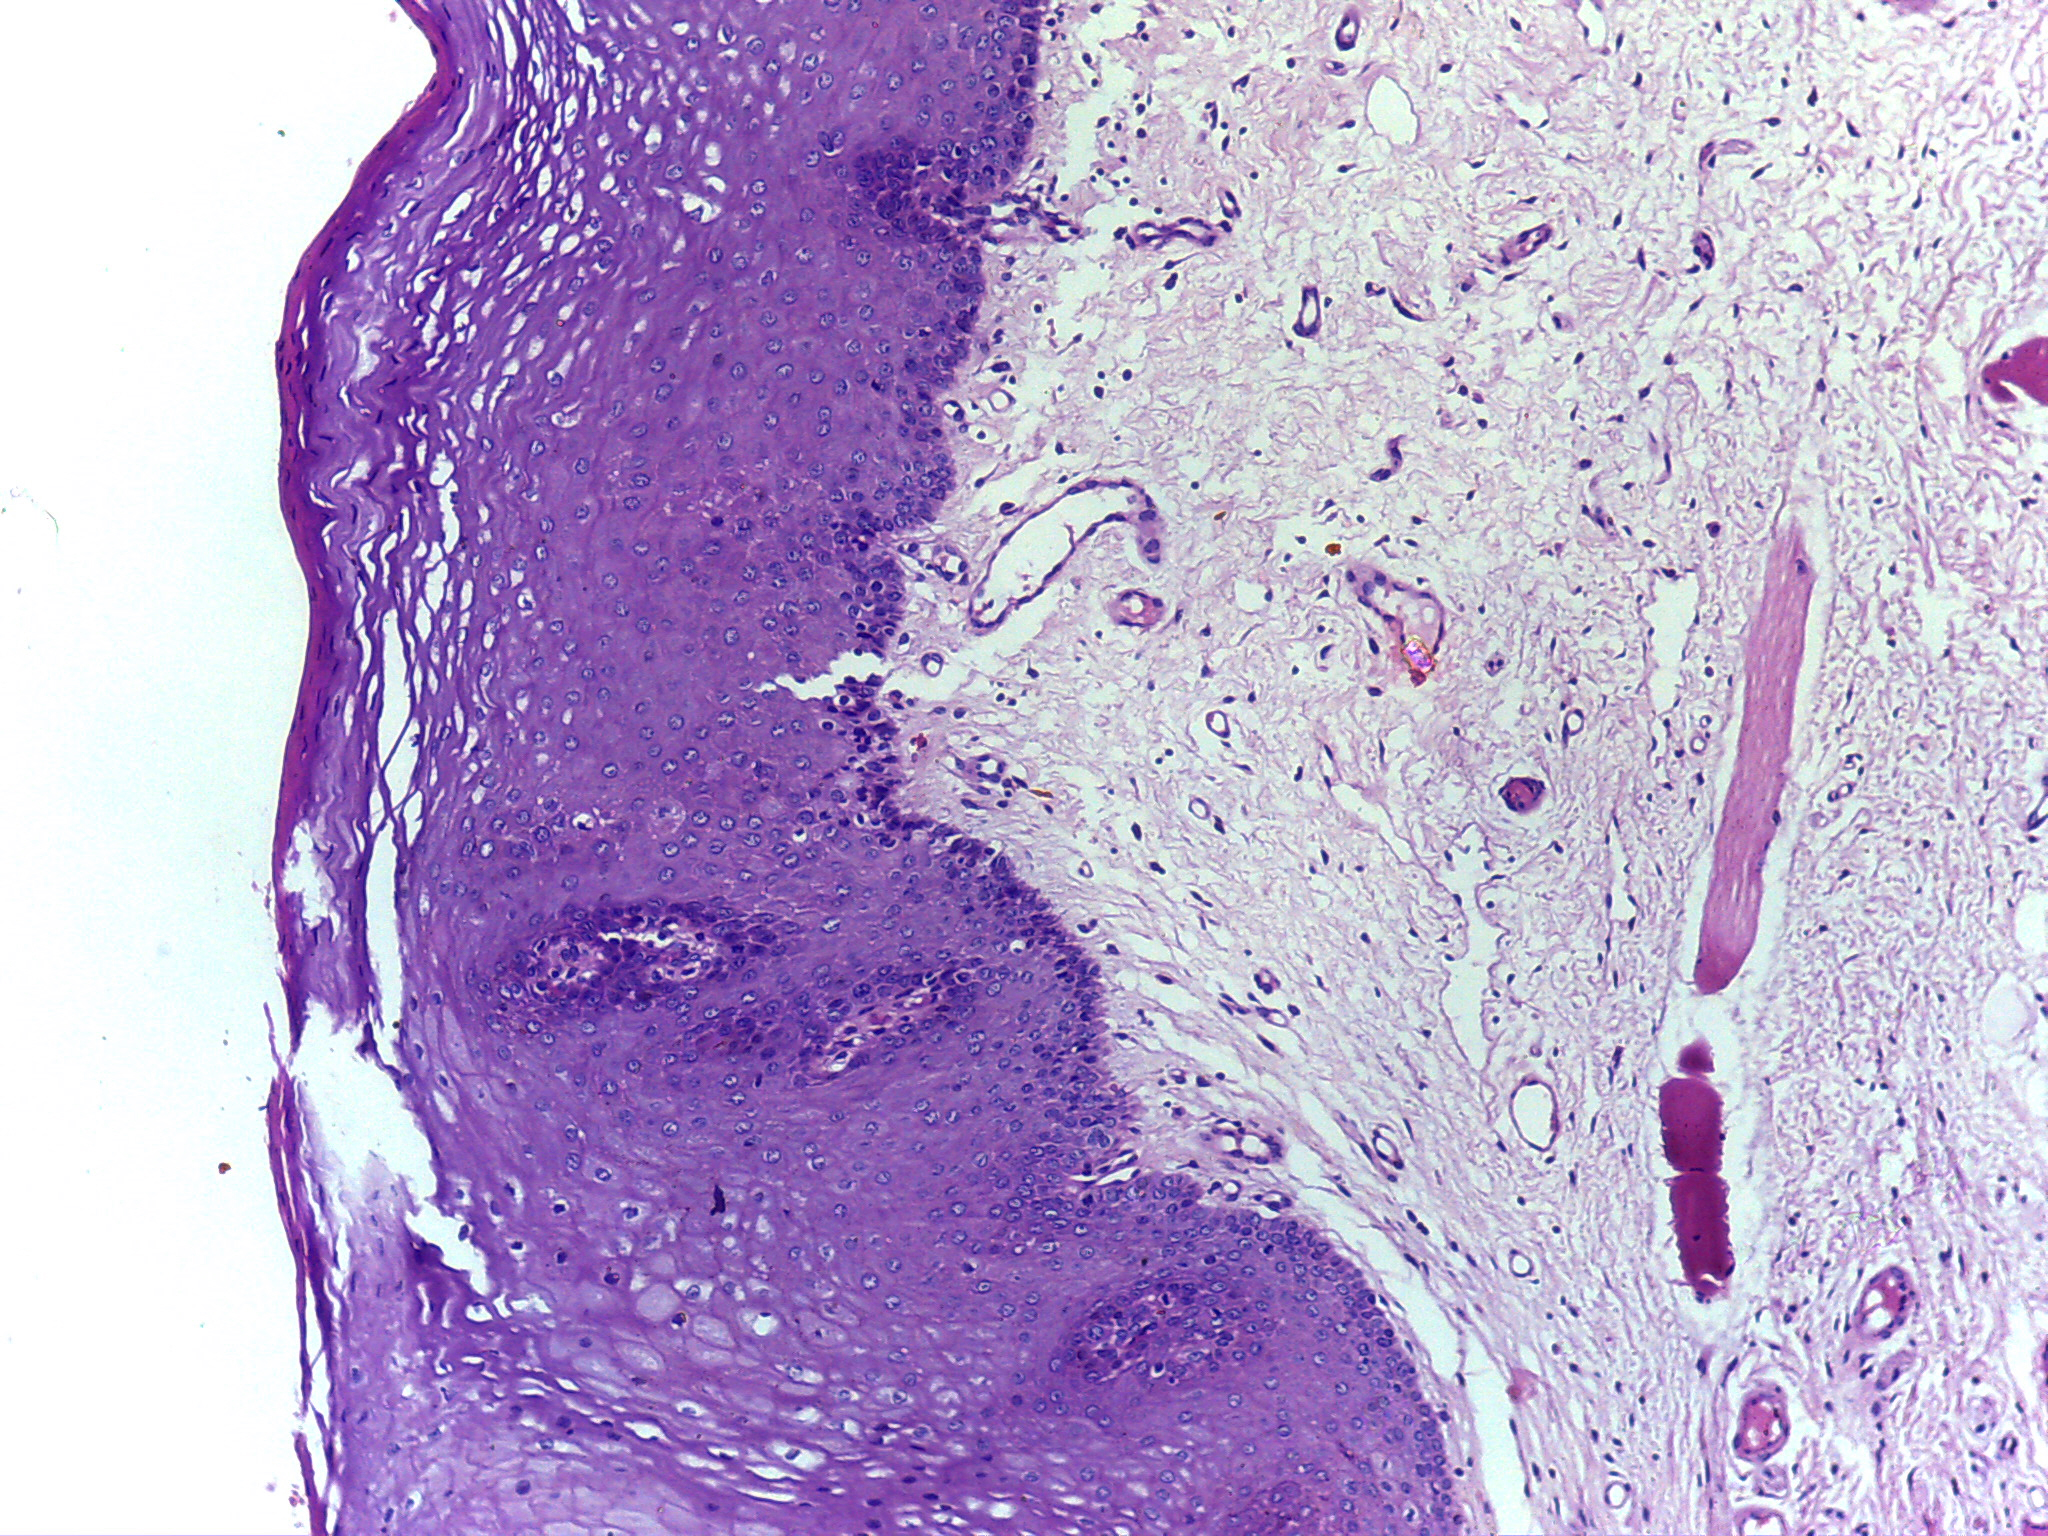
Diagnosis: Normal